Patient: sex M, age 78
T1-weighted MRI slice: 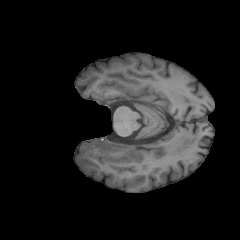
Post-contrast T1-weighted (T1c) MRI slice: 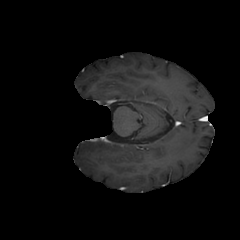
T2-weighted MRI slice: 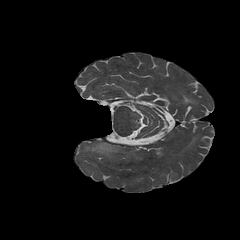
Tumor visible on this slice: yes
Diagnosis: Astrocytoma, IDH-wildtype
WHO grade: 3